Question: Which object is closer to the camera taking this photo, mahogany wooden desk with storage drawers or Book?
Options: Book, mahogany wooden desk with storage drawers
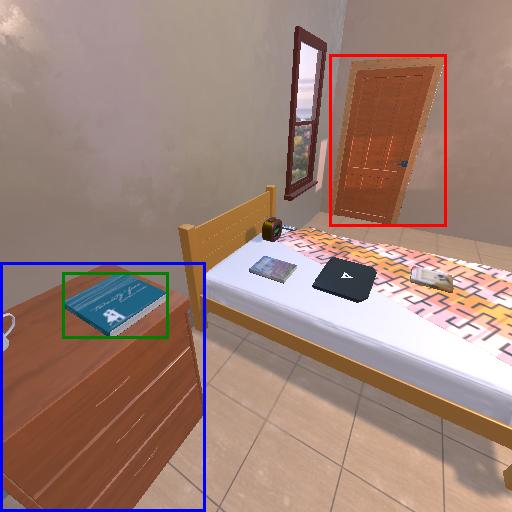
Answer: Book